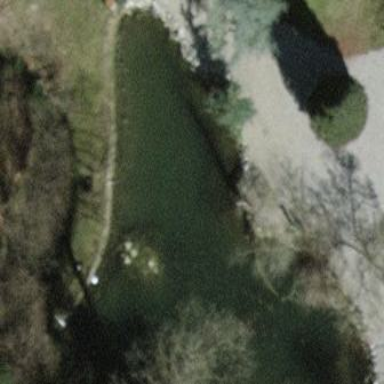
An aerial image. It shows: Pond surrounded by natural water.